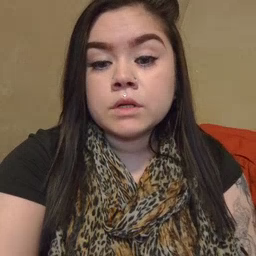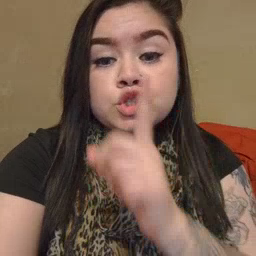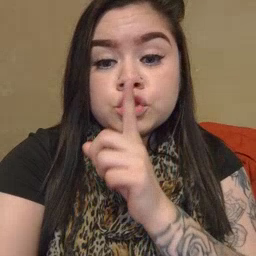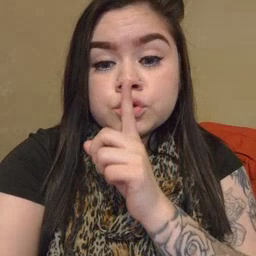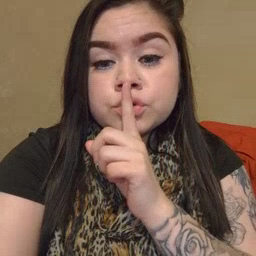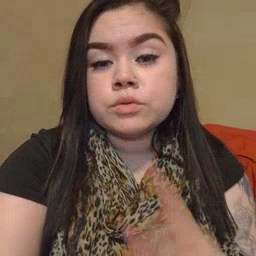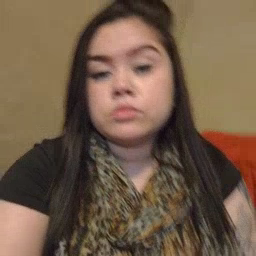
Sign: shhh